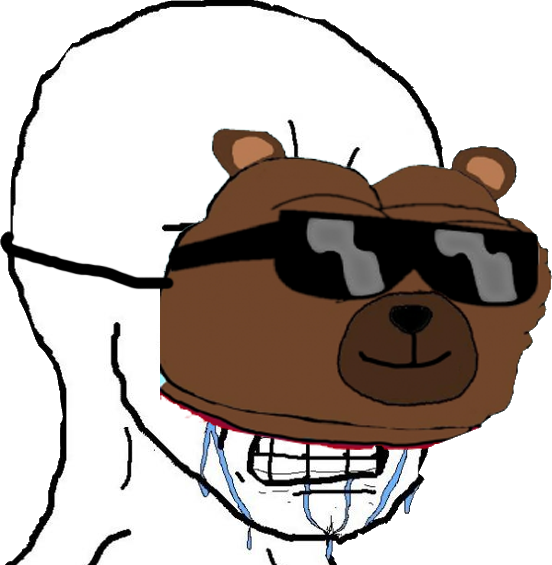
Label: 5_Crying_Wojak